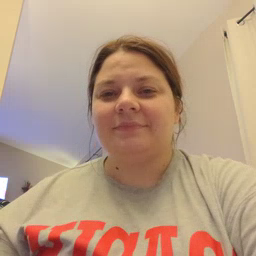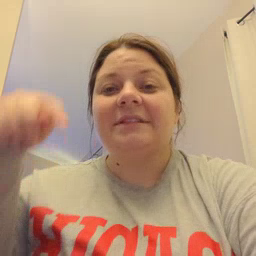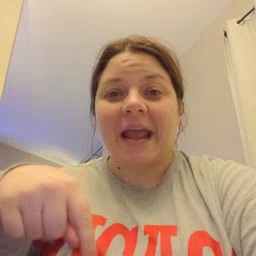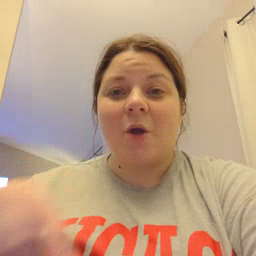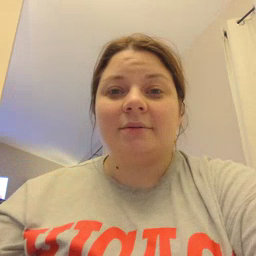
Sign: down